Question: I have SPA pages that uses durandaljs and knockoutjs. Now I am going to implement a support of disqus plugin for my site.
When I added disqus I have found that the same comments is showing up for different pages with different URL (I used durandal for URL rewriting).
I guess that root of this issue is that my rewrote URL's are distinguished by full hashbang(#!)

The code is following:
'''
var disqus_shortname = 'somename';
var disqus_identifier = context.id;
(function () {
var dsq = document.createElement('script'); dsq.type = 'text/javascript'; dsq.async = true;
dsq.src = 'http://' + disqus_shortname + '.disqus.com/embed.js';
(document.getElementsByTagName('head')[0] || document.getElementsByTagName('body')[0]).appendChild(dsq);
})();
if (typeof DISQUS != 'undefined') {
DISQUS.reset({
reload: true,
config: function () {
this.page.title = "title" + context.id;
this.page.identifier = context.id;
this.page.url = "http://localhost:23054/#!ideas/details/" + context.id;
debugger;
}
});
}
'''
View:
'''
<div id="disqus_thread"></div>
'''
I hope somebody uses disqus comments with SPA pages and knows how to help me to solve this.
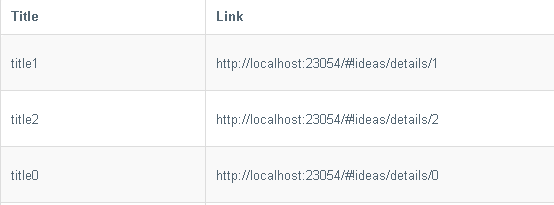
Answer: here's my solution:
'''
var id = context.id;
disqus_shortname = 'somename',
disqus_identifier = id,
disqus_title = id,
disqus_url = "http://someurl.com/#!" + id;
if ($('head script[src="http://' + disqus_shortname + '.disqus.com/embed.js"]').length == 0) {
(function () {
var dsq = document.createElement('script'); dsq.type = 'text/javascript'; dsq.async = true;
dsq.src = 'http://' + disqus_shortname + '.disqus.com/embed.js';
(document.getElementsByTagName('head')[0]).appendChild(dsq);
})();
}
if (typeof DISQUS != "undefined") {
DISQUS.reset({
reload: true,
config: function () {
this.page.identifier = id;
this.page.url = "http://someurl.com/#!" + id;
}
});
}
'''